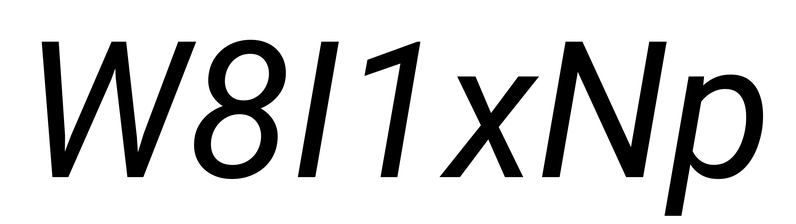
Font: Roboto-Italic_Italic